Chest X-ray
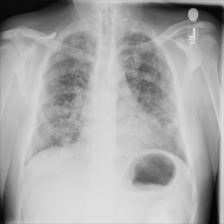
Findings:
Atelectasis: negative
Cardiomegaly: negative
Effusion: negative
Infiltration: negative
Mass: negative
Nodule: negative
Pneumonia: negative
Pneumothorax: negative
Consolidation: negative
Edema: negative
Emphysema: negative
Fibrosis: negative
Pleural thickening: negative
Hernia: negative